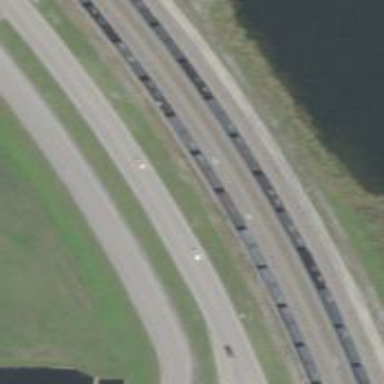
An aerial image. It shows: Rail spur service.